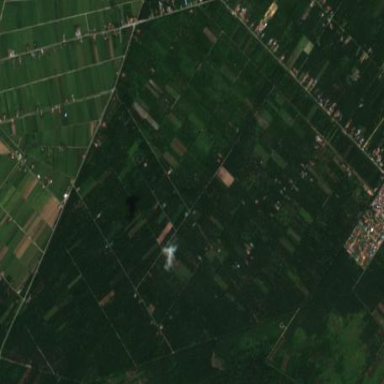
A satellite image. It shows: Farmland with oil palm crop.